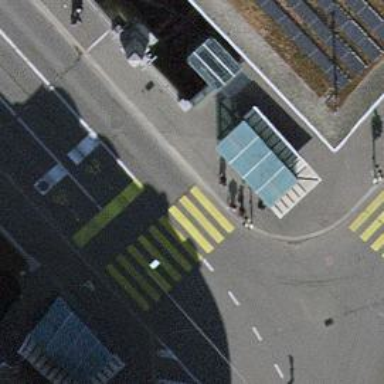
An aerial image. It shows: Platform for public transport.